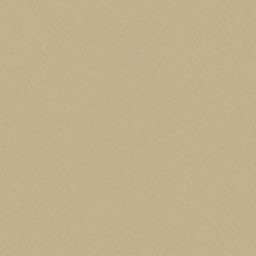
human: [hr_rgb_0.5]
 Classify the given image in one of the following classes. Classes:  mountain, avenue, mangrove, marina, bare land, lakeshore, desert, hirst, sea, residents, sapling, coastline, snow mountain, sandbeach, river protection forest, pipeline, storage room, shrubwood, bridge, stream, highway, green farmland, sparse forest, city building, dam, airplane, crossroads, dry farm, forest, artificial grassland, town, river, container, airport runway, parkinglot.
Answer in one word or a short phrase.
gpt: desert